Field crop: maize
Growth stage: 2
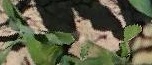
Species: maize